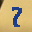
Label: 2